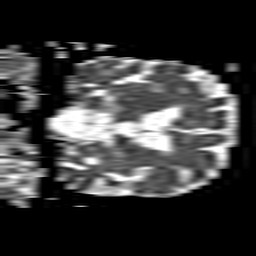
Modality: ADC
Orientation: coronal
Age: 79
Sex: male
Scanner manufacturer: philips
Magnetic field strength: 1.5 T
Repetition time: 3.531 s
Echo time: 0.06922 s